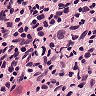
Metastatic tissue present: yes